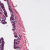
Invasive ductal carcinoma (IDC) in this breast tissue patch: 0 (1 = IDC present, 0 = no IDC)